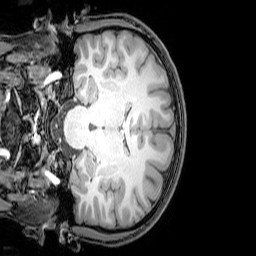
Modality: T1w
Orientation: coronal
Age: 22
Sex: male
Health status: healthy
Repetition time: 0.081 s
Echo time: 0.037 s